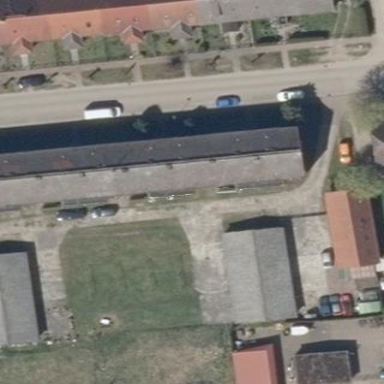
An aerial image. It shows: View of apartment building.